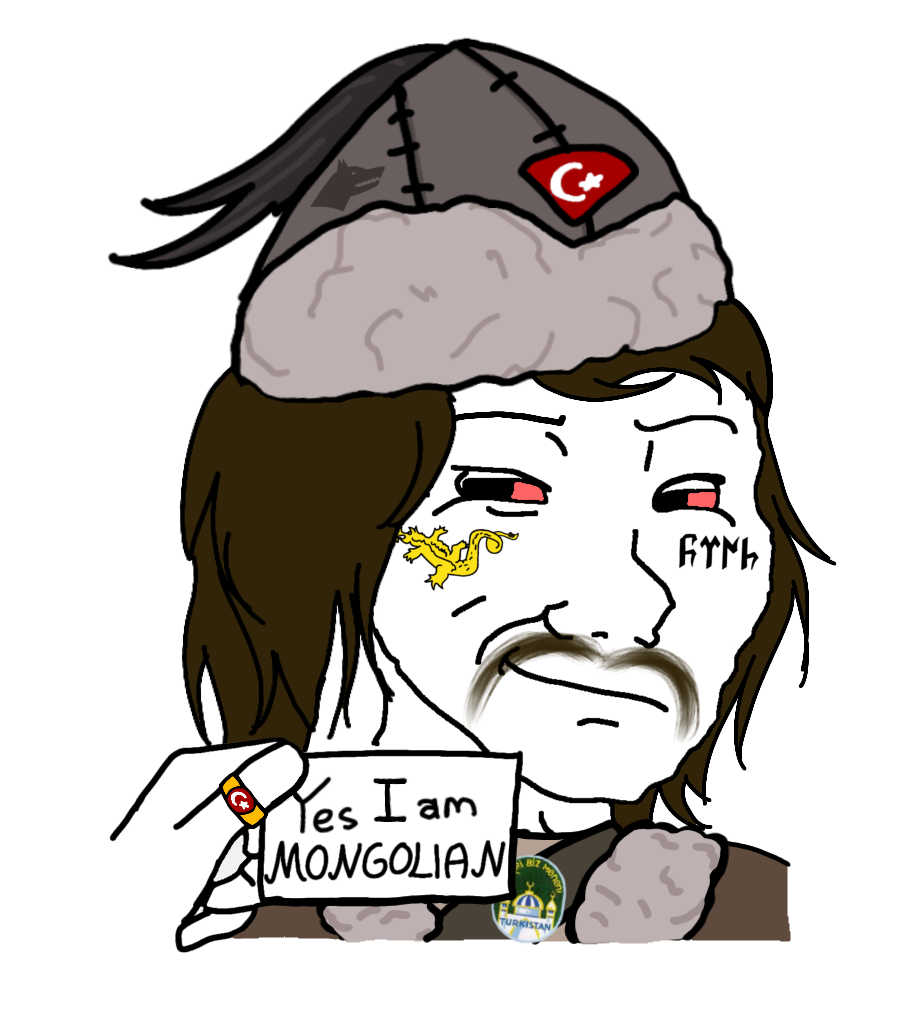
Label: 5_Smugjak